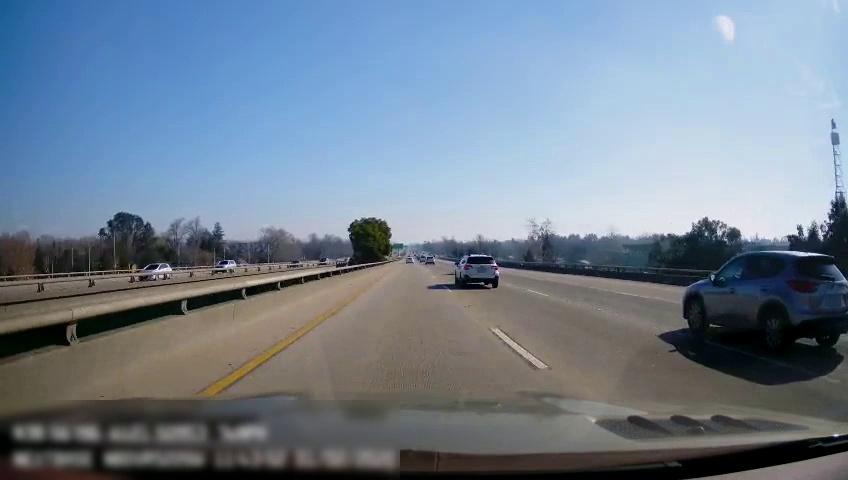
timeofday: Day
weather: Sunny
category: Drivable Space
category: Vehicles | Car
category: Vehicles | SUV
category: Vehicles | Car
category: Drivable Space
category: Vehicles | SUV
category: Vehicles | SUV
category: Lanes | Current Lane
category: Lanes | Current Lane
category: Lanes | Alternate Lane
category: Lanes | Alternate Lane
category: Traffic | Signs
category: Traffic | Signs
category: Traffic | Signs